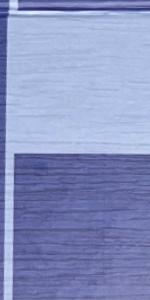
Label: Empty